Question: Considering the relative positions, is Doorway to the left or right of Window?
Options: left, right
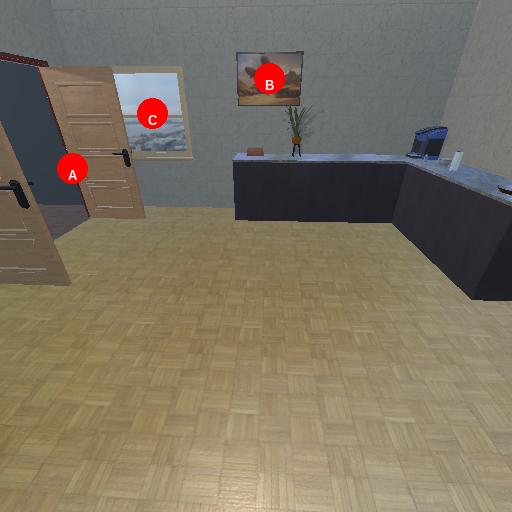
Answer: left